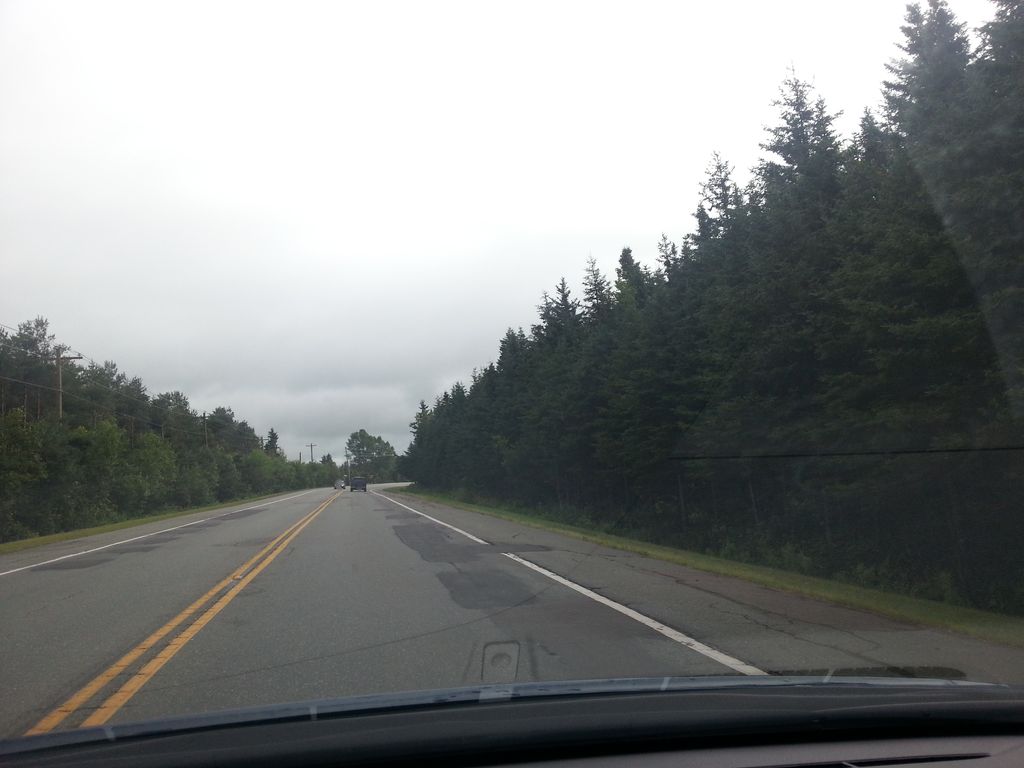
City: charlottetown